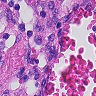
Metastatic tissue present: no